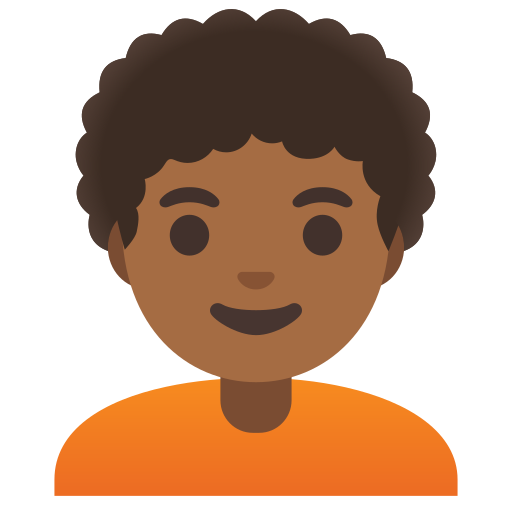
Emoji: 🧑🏾‍🦱